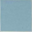
Piece: xx